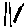
Label: triangle